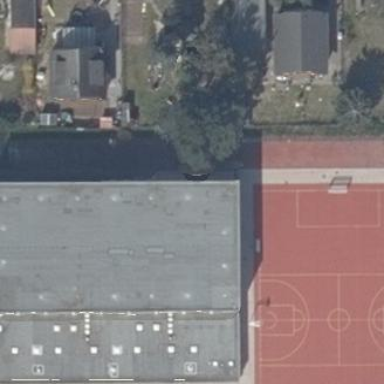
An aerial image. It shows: Sports center building.